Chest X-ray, PA view. Patient: 56 years old, sex F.
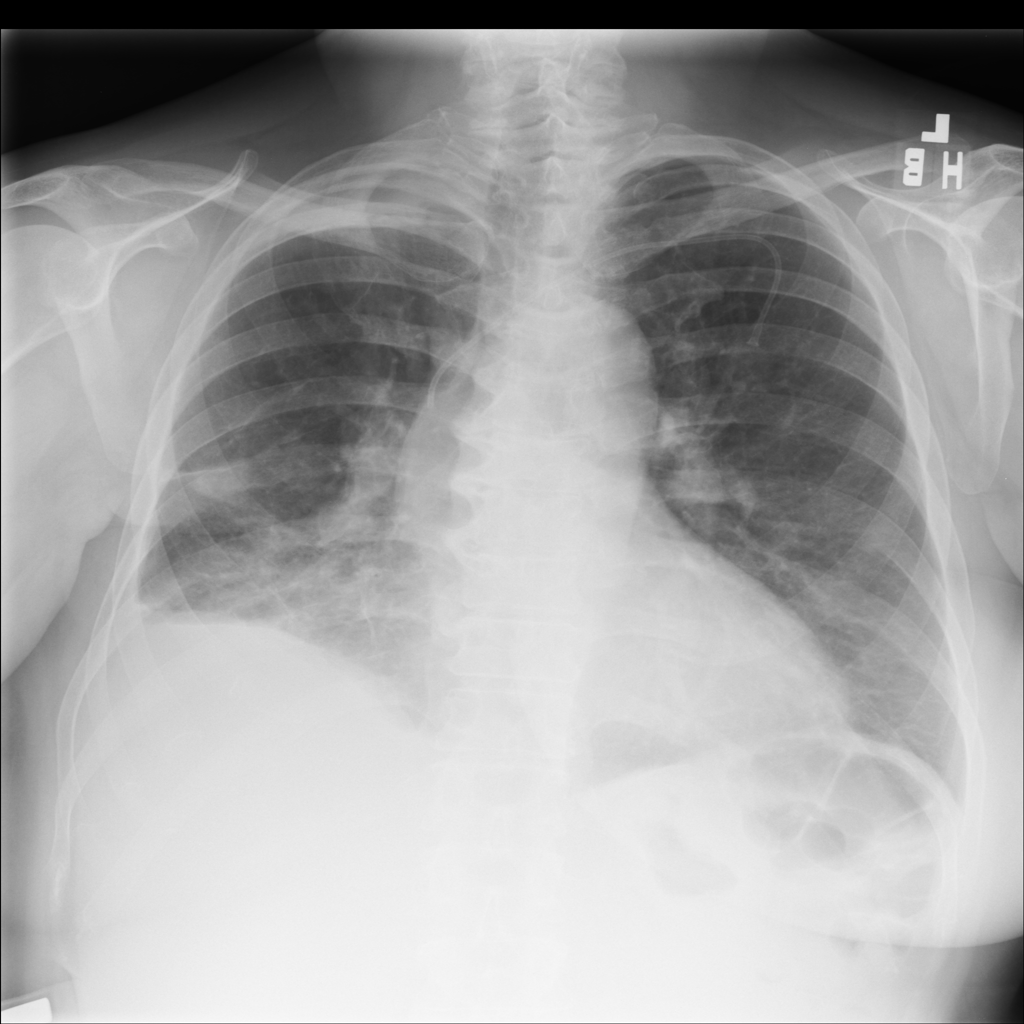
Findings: Infiltration